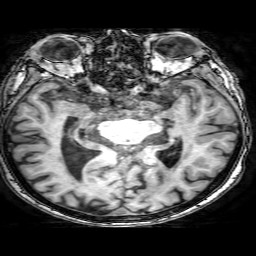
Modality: T1w
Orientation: coronal
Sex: male
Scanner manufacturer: philips
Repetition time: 0.008192 s
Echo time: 0.00377 s